Interaction volume radius: 5 \u00c5
Interaction volume height: 10 \u00c5
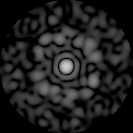
Disorder parameter: 0.8618